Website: home-depot
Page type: customer-info-address
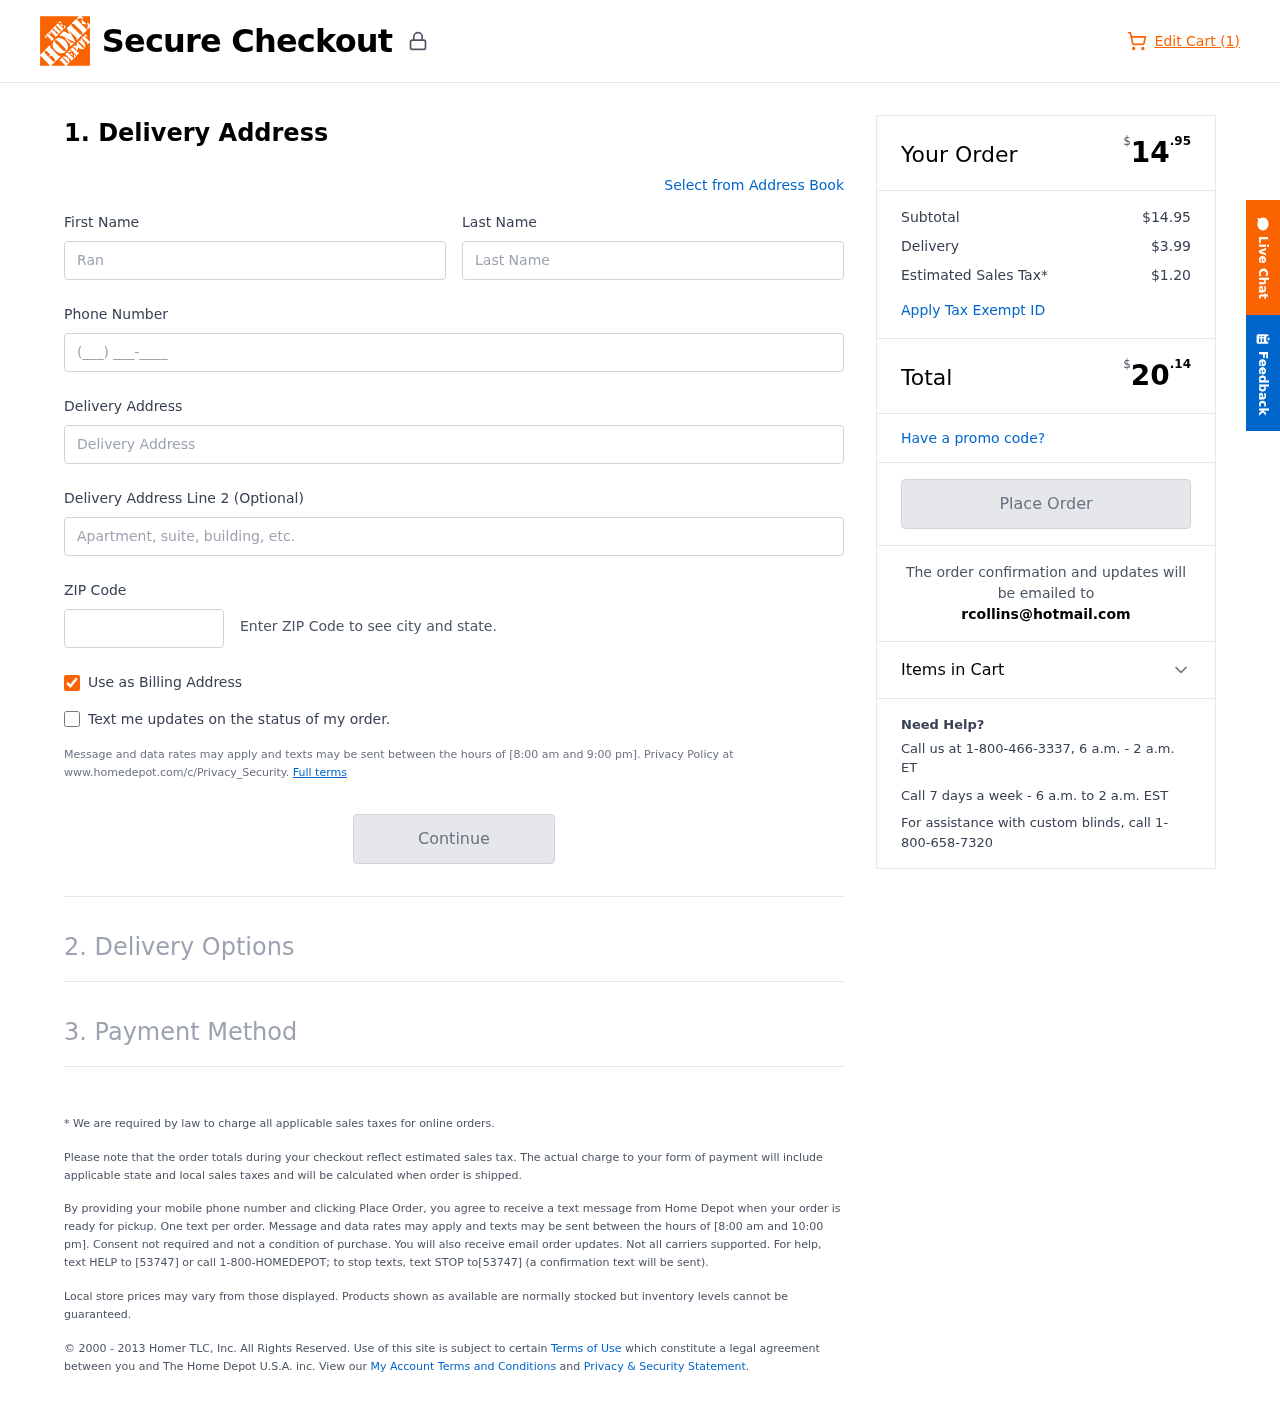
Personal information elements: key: PII_EMAIL
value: rcollins@hotmail.com
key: PII_FIRSTNAME
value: Randy
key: PII_LASTNAME
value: Collins
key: PII_PHONE
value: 3208627282
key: PII_POSTCODE
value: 63136
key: PII_STREET
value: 1357 Sheila Prairie
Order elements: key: ORDER_NUM_ITEMS
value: Edit Cart (1)
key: ORDER_SUBTOTAL_HEADER
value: $14.95
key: ORDER_SUBTOTAL
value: $14.95
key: ORDER_SHIPPING_COST
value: $3.99
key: ORDER_TAX
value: $1.20
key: ORDER_TOTAL2
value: $20.14